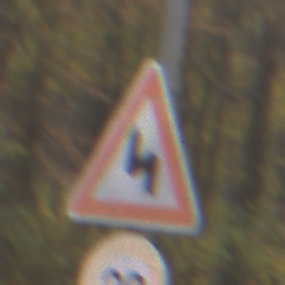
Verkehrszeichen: DoppelkurveZunaechstLinks
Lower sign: Geschwindigkeit20
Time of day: MorningAfternoon
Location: Outdoor (Nature)
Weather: Overcast
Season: Autumn
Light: Natural